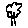
Label: tree